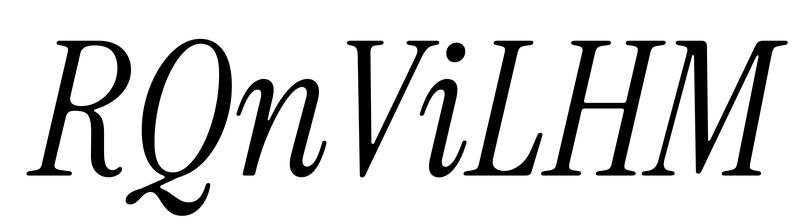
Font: InstrumentSerif-Italic